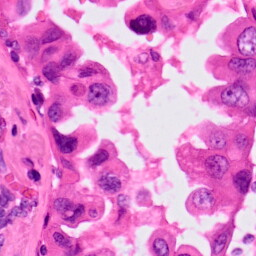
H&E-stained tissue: Lung